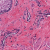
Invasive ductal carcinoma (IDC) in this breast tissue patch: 0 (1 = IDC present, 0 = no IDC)